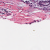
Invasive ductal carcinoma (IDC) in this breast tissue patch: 1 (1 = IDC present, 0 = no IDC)